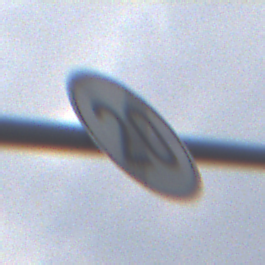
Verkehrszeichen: EndeGeschwindigkeit20
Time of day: MorningAfternoon
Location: Outdoor (Nature)
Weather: Overcast
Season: NotSpecified
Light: Natural